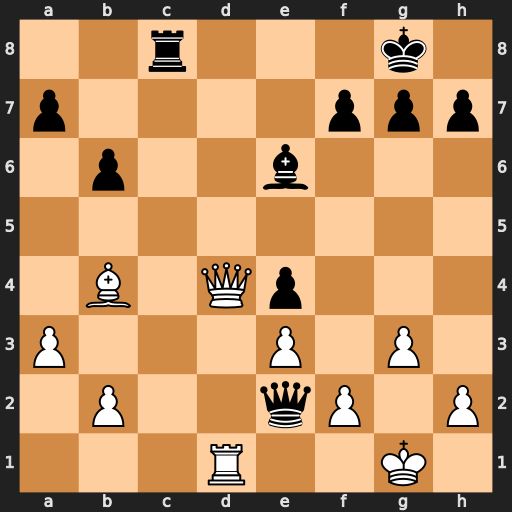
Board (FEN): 2r3k1/p4ppp/1p2b3/8/1B1Qp3/P3P1P1/1P2qP1P/3R2K1
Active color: w
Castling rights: -
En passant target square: -
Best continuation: Qd8+ Rxd8 Rxd8#